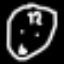
Label: clock